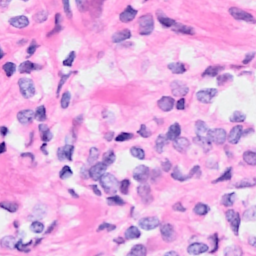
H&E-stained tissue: Breast